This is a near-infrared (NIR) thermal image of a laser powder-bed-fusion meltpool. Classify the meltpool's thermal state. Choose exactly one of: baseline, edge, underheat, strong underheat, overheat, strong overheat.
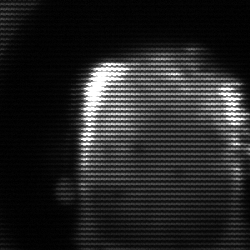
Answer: baseline